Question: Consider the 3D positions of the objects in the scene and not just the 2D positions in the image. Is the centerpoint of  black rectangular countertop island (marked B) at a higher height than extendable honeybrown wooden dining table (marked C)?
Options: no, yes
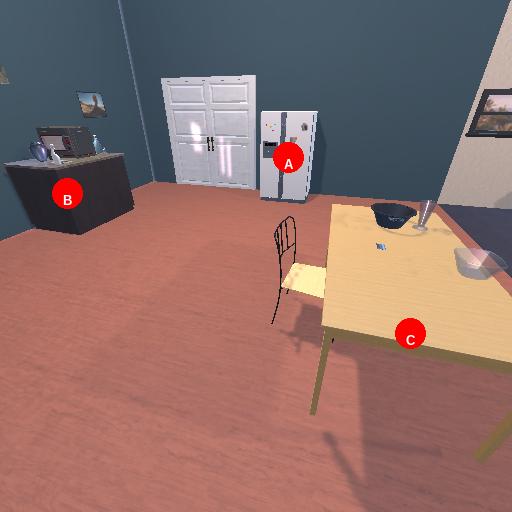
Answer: no